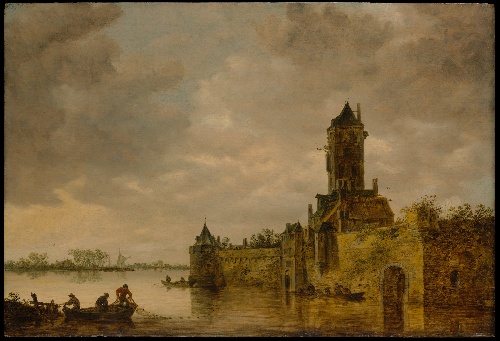
Title: Castle by a River
Artist: Jan van Goyen
Artist bio: Dutch, Leiden 1596–1656 The Hague
Date: 1647
Object type: Painting
Classification: Paintings
Medium: Oil on wood
Dimensions: 26 x 38 1/4 in. (66 x 97.2 cm)
Department: European Paintings
Credit line: Gift of Edith Neuman de Végvár, in honor of her husband, Charles Neuman de Végvár, 1964
Accession year: 1964
Repository: Metropolitan Museum of Art, New York, NY
Tags: Castles|Rivers|Boats